Question: I have got these two CakePHP V 2.4.5 models:
'''
class Owner extends AppModel {
public $name = 'Owner';
public $hasMany = array('Car');
}
'''
and
'''
class Car extends AppModel {
public $name = 'Car';
public $belongsTo = array('Owner');
}
'''
in my controller I wrote:
'''
var $uses = array('Owner', 'Car');
public function test(){
$data = array(
'Owner' => array(
'name' => 'Me'
),
'Car' => array(
array('color' => 'red'),
array('color' => 'blue')
)
);
$this->Owner->saveAssociated($data, array('deep' => true));
}
'''
But CakePHP created the owner and forgets to create his cars:
'''
1 BEGIN
2 INSERT INTO 'test'.'owners' ('name') VALUES ('Me')
3 COMMIT
'''
This is what my ERM looks like:

Why does CakePHP not save the cars?
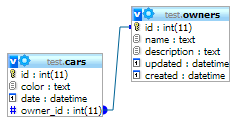
Answer: It's not possible to give a directly-working answer because: There's nothing wrong with the code in the question. That probably means you aren't running your own code at all.
Given that the only answer that can be given is advice, the only class that matters for the example in the question is 'Owner'.
## Check filenames
The <URL> are:
> The Model class OptionValue would be found in a file named OptionValue.php
Misnamed model files is by far the most common cause of "why is my model logic not being executed" questions. One pitfall is to add the suffix 'Model.php' to model files, is the model file named correctly?
In this case check that the file 'app/Model/Owner.php' exists.
## Verify that the model is your model
If you're sure the model file is named correctly :
'''
debug(get_class($this->Owner));
########## DEBUG ##########
'Owner'
###########################
'''
If the output is "AppModel" - the model file is not loaded. There are very few reasons why CakePHP will not use a file that exists and one of them will apply:
- - -
## Verify the association exists
'''
debug($this->Owner->hasMany);
########## DEBUG ##########
array(
'Car' => array(
'className' => 'Car',
'foreignKey' => 'owner_id',
'conditions' => '',
'fields' => '',
'order' => '',
'limit' => '',
'offset' => '',
'dependent' => '',
'exclusive' => '',
'finderQuery' => '',
'counterQuery' => ''
)
)
###########################
'''
If 'Car' is not in the output - the association isn't saved because to cake it doesn't exist - you'll need to identify why.
## Check which files are loaded
If in doubt, check which files are loaded at run time:
'''
debug(get_included_files());
########## DEBUG ##########
array(
...
...app/Model/Owner.php
...
)
###########################
'''
This may indicate that a file is being loaded, which prevents 'app/Model/Owner.php' from being loaded.
## Use a test to verify what's happening
You can use a test case to aide debugging for example:
'''
<?php
App::uses('Owner', 'Model');
class OwnerTest extends CakeTestCase {
public $fixtures = array(
'app.car',
'app.owner',
);
public function setUp() {
parent::setUp();
$this->Owner = ClassRegistry::init('Owner');
}
public function tearDown() {
unset($this->Owner);
parent::tearDown();
}
public function testCreate() {
$data = array(
'Owner' => array(
'name' => 'Me'
),
'Car' => array(
array(
'Car' => array(
'color' => 'red',
)
),
array(
'color' => 'blue',
)
)
);
$this->assertSame('Owner', get_class($this->Owner));
$this->Owner->getDatasource()->getLog();
$this->Owner->saveAssociated($data);
$log = $this->Owner->getDatasource()->getLog();
$expected = array();
$this->assertSame($expected, $log, 'Look ma, the sql log');
}
}
'''
Which output:
'''
-> Console/cake test Test/Case/Model/OwnerTest.php
Welcome to CakePHP v2.4.5 Console
---------------------------------------------------------------
App : app
Path: /var/www/files.dev/htdocs/app/
---------------------------------------------------------------
CakePHP Test Shell
---------------------------------------------------------------
PHPUnit 3.7.24 by Sebastian Bergmann.
F
Time: 169 ms, Memory: 9.00Mb
There was 1 failure:
1) OwnerTest::testCreate
Look ma, the sql log
Failed asserting that Array (
'log' => Array (
0 => Array (
'query' => 'BEGIN'
'params' => Array ()
'affected' => null
'numRows' => null
'took' => null
)
1 => Array (
'query' => 'INSERT INTO 'test_database_name'.'owners' ('name') VALUES ('Me')'
'params' => Array ()
'affected' => 1
'numRows' => 1
'took' => 0.0
)
2 => Array (
'query' => 'INSERT INTO 'test_database_name'.'cars' ('color', 'owner_id') VALUES ('red', 1)'
'params' => Array ()
'affected' => 1
'numRows' => 1
'took' => 0.0
)
3 => Array (
'query' => 'INSERT INTO 'test_database_name'.'cars' ('color', 'owner_id') VALUES ('blue', 1)'
'params' => Array ()
'affected' => 1
'numRows' => 1
'took' => 0.0
)
4 => Array (
'query' => 'COMMIT'
'params' => Array ()
'affected' => 1
'numRows' => 1
'took' => 0.0
)
)
'count' => 9
'time' => 0.0
) is identical to Array ().
FAILURES!
Tests: 1, Assertions: 2, Failures: 1.
$
'''
Note that correctly one owner was created for "Me", and two cars - each linked to the owner record for "Me".